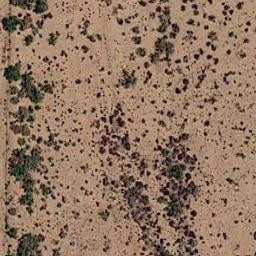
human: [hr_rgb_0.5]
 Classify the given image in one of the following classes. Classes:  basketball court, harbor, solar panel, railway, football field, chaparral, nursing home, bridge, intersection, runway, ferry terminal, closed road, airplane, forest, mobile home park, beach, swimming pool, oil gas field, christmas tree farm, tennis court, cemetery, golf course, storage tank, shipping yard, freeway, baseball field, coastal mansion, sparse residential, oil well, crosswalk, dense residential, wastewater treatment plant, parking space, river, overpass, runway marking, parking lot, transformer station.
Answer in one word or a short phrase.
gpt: chaparral